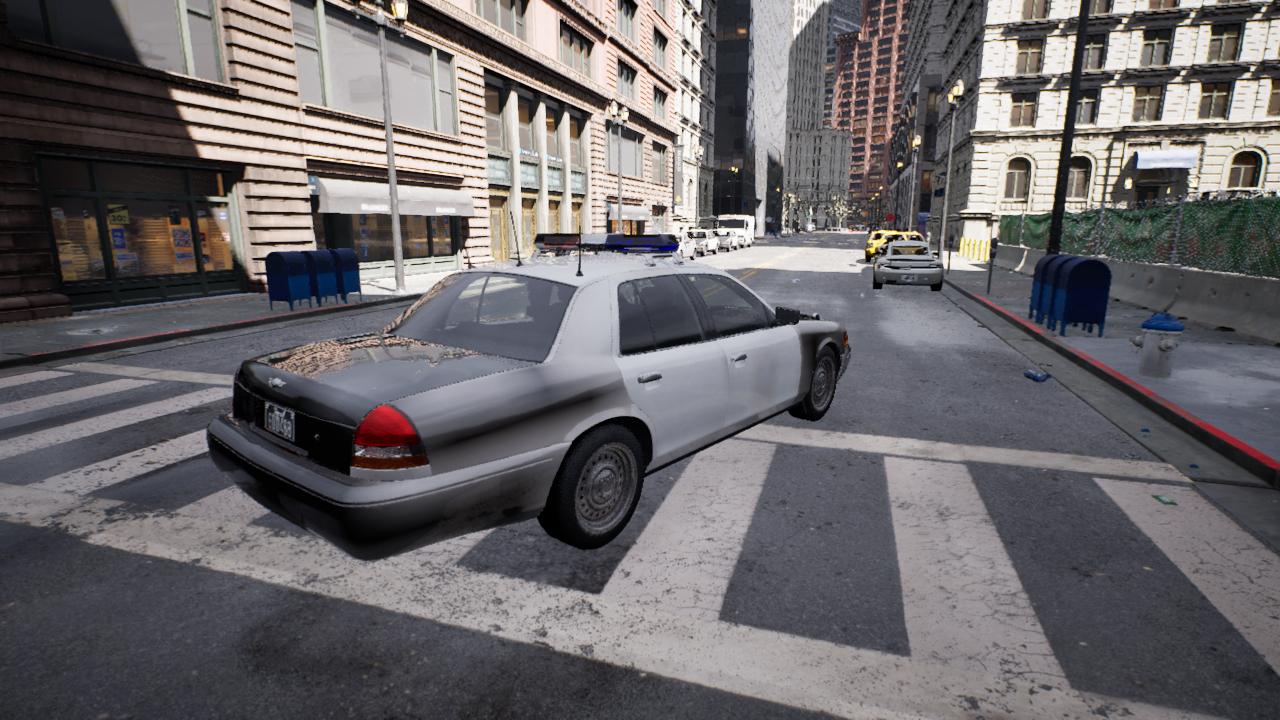
Venue: intersection
Lighting: clear day
Vehicle rig: sedan